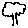
Label: tree